Field crop: maize
Growth stage: 1
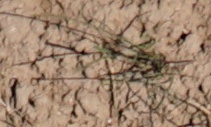
Species: lolium